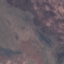
Land use / land cover: HerbaceousVegetation